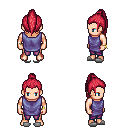
a pixel art fantasy rpg character, male body template, human, light skin, chain tabard jacket, magenta pants, ruby red long topknot hairstyle, bracelets, white slippers, four views (front, back, left, right), 2x2 character sprite sheet, small pixel art, hard edges, no anti-aliasing